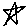
Label: star